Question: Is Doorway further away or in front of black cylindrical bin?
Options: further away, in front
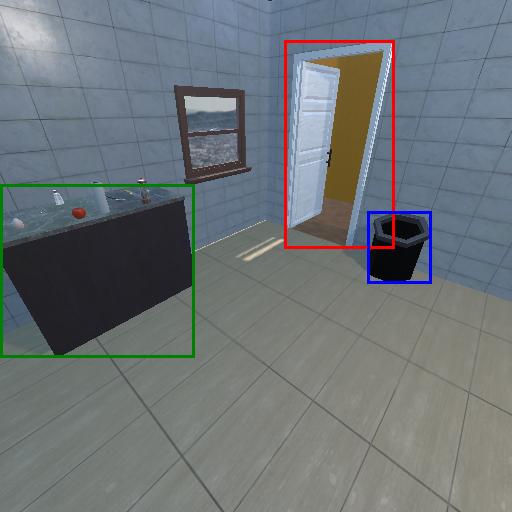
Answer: further away